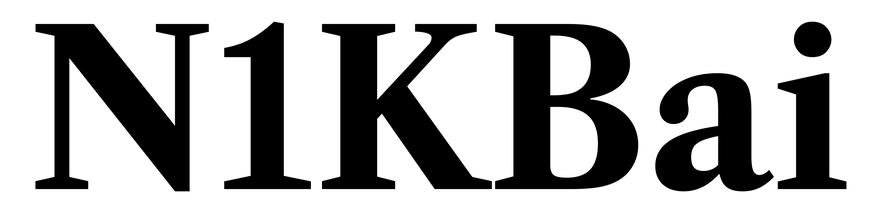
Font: LibreCaslonText_Bold